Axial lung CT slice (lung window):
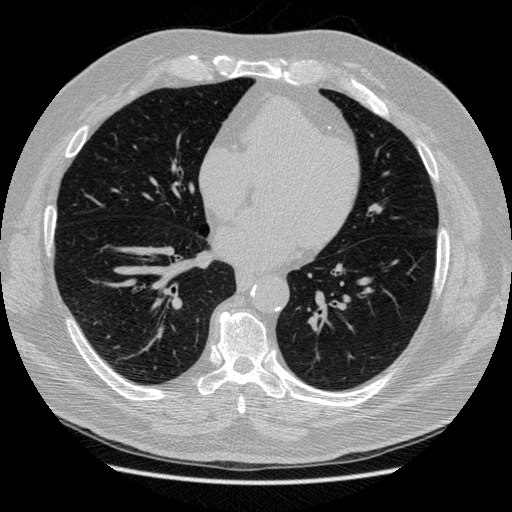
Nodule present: no